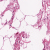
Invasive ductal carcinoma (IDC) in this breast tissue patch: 0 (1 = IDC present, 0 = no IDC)